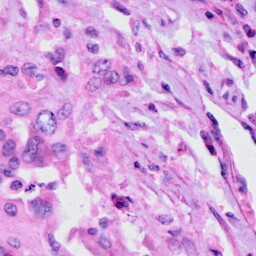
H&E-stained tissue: Cervix